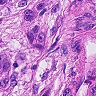
Metastatic tissue present: yes